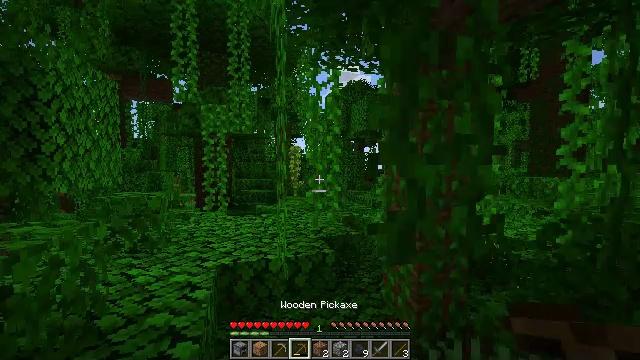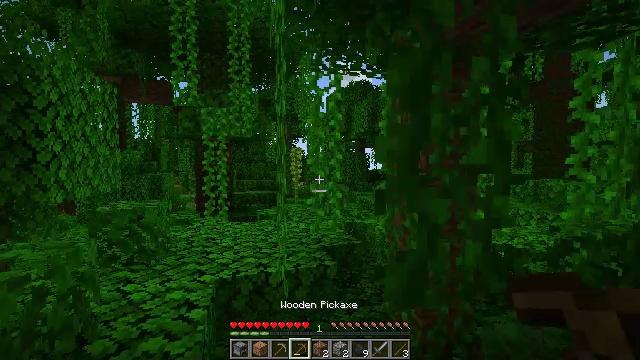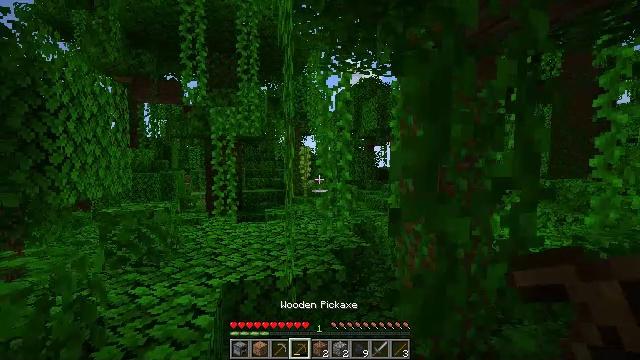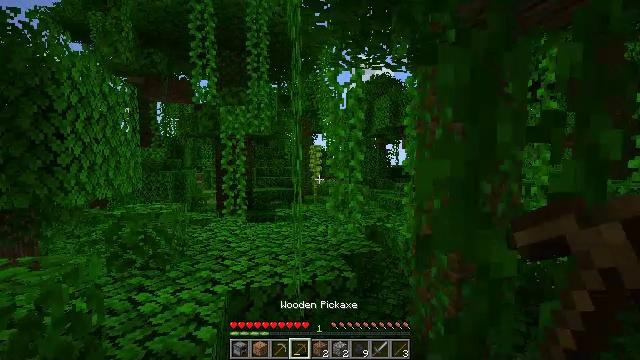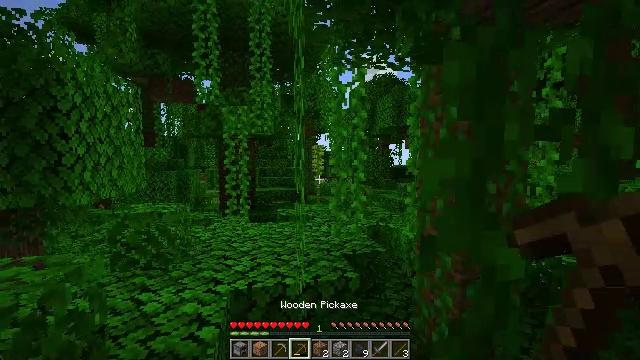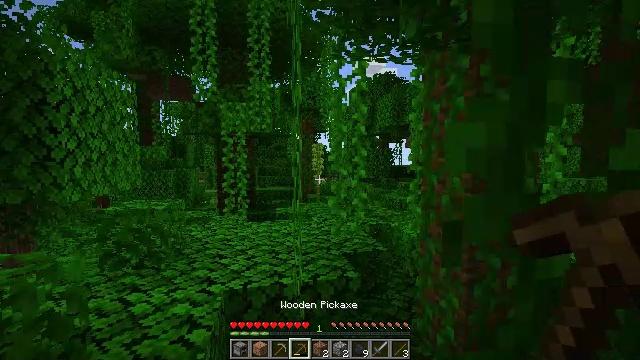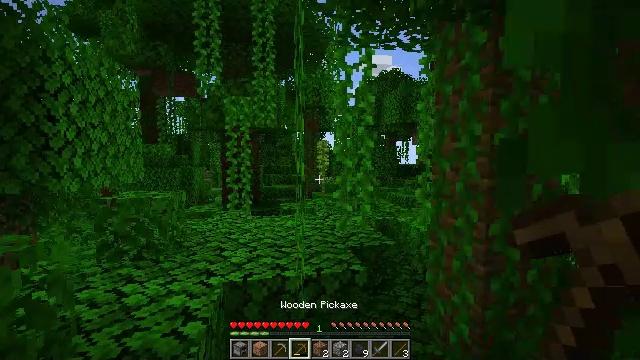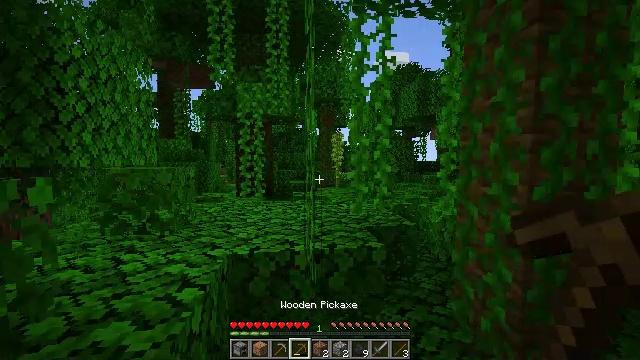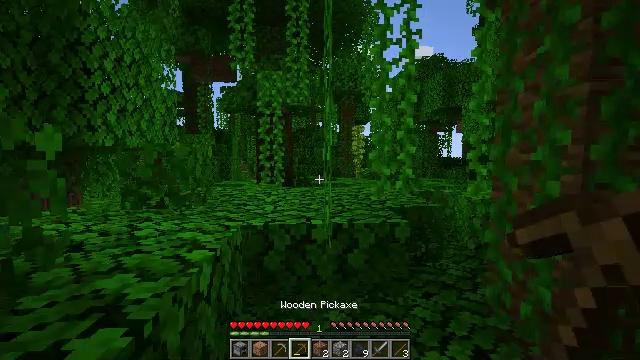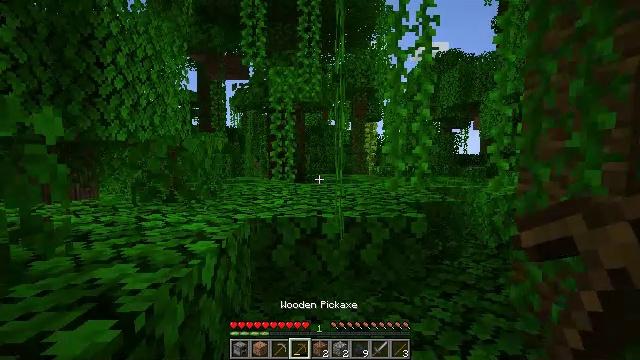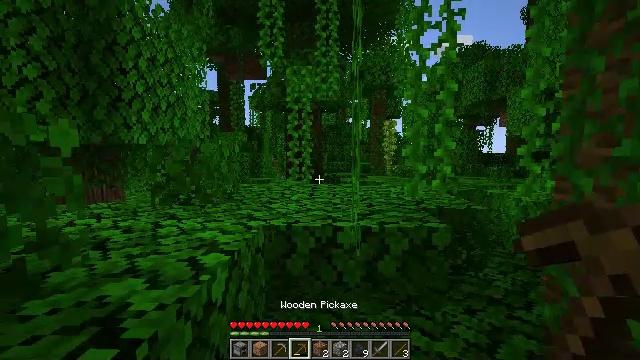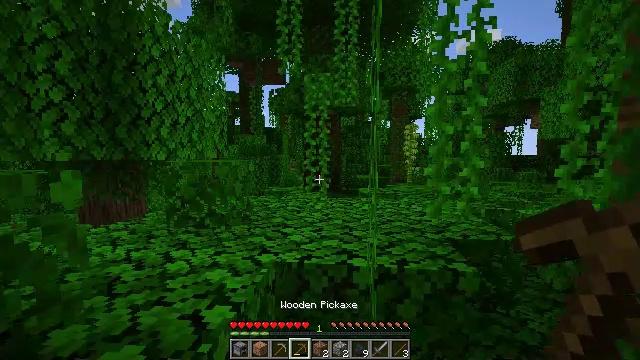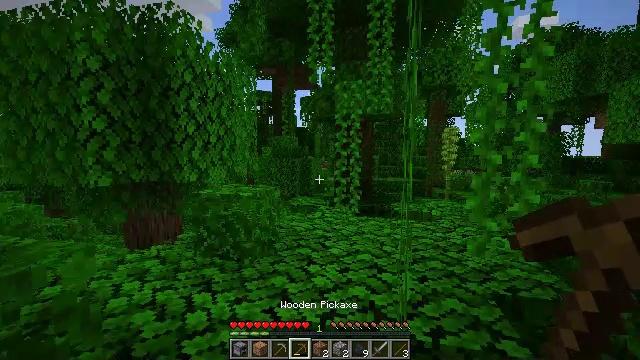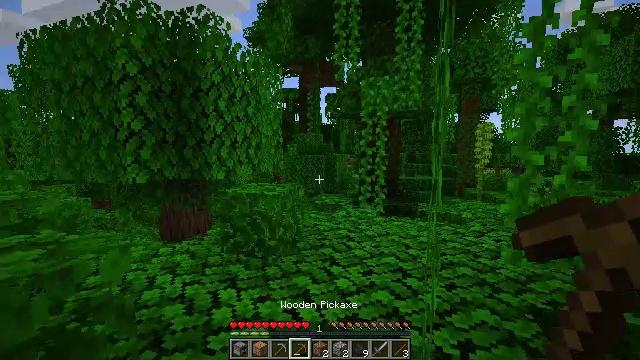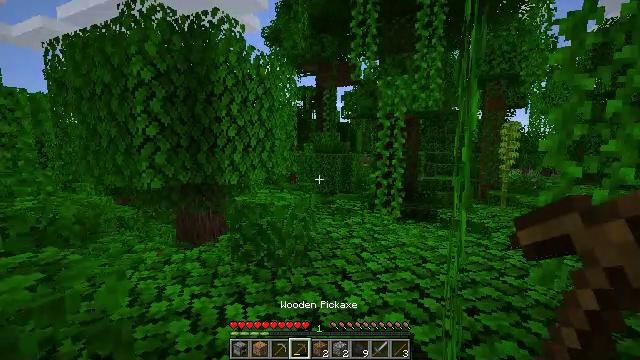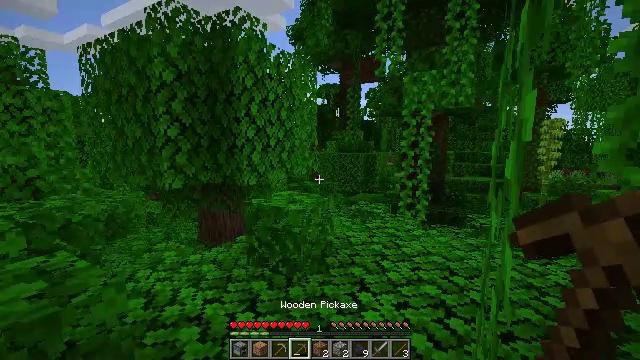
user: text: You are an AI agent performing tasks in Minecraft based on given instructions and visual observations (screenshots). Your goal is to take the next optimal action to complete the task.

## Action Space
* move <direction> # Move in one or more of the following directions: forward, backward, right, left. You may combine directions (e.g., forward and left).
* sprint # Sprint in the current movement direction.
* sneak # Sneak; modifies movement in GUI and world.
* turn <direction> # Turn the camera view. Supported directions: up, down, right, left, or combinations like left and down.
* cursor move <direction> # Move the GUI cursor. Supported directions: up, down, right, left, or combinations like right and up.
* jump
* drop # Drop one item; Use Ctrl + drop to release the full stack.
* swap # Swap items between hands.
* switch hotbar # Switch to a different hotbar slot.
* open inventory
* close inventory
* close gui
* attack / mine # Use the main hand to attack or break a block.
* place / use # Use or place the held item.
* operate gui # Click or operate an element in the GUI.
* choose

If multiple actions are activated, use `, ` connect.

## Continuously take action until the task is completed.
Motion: motion action
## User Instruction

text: Collect some bamboo.
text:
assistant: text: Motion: move forward, jump
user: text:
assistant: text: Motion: move forward, turn left, jump
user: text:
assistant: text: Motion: move forward, turn left, jump
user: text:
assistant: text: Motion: move forward, jump
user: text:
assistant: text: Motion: move forward, jump
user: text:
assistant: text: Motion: move forward, turn left, jump
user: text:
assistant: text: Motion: move forward, turn left, jump
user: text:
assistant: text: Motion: move forward, turn left, jump
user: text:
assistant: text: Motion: move forward, turn left, jump
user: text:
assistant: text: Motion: move forward, turn left, jump
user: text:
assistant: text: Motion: move forward, turn left, jump
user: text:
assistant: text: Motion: move forward, turn left, jump
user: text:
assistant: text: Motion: move forward, turn left, jump
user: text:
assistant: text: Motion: move forward, turn left, jump
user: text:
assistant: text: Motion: move forward, turn left, jump
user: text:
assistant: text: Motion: move forward, turn left, jump
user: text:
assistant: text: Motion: move forward, turn left, jump
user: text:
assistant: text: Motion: move forward, jump
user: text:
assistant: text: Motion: move forward, jump
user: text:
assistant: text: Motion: move forward, jump
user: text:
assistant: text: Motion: move forward, jump
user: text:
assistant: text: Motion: move forward, jump
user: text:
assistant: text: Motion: move forward, jump
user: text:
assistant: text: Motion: move forward, jump
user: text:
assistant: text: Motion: move forward, turn right, jump
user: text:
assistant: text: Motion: move forward, turn right and down, jump
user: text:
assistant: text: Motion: move forward, turn right, jump
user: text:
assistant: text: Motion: move forward, turn right, jump
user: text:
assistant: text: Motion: move forward, jump
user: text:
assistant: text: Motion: move forward, jump